Question: I have an application I'm trying to compile, which uses *.c files.
To compile this I must use NDK.
Downloaded the 64bit version and browsed the net to find tips on configuring gradle.
It seems the config is ok, and gradle attempts to run the NDK build process.
It does this by calling ndk-build.cmd and stops with this error:
> \AppData\Local\VirtualStore\Windows\SysWOW64\android-ndk-r10d\ndk-build.cmd": CreateProcess error=2, The system cannot find the file specified
I searched the whole folder for ndk-build.cmd, but there is none.
What in the world am I missing?
EDIT1: The NDK is installed here:
'''
#ndk.dir=C\:\\Users\\user\\AppData\\Local\\VirtualStore\\Windows\\SysWOW64\\android-ndk-r10d
'''
EDIT2: I did try my system path is OK, this is not the problem. I did however instal the 32-bit version, and this one does have the *.cmd file.
I can now compile the *.c files.
I used this command in the AndroidStudio Terminal:
'''
ndk-build -C C:\Users\Thatisme\AndroidStudioProjects\DeezerAP2\app\src\main\jni
'''
All *.c, *.h, *.mk and *.sh were placed in the jni folder as seen in the picture bellow.
EDIT3: I can now generate *.so files, but for some reason, the native methods are not found.
EDIT4:
This is how my project looks like:

I manually copied the *.so files in the jniLibs folder.
Is the declaration of the *.c function OK?
'''
JNIEXPORT jobject JNICALL Java_com_lexample_liggy_ldeezerap_SerialPort_open
(JNIEnv *env, jclass thiz, jstring path, jint baudrate, jint flags)
'''
EDIT5: I finally did it. The correct name of the function is:
'''
JNIEXPORT jobject JNICALL Java_com_example_iggy_deezerap_SerialPort_open
(JNIEnv *env, jclass thiz, jstring path, jint baudrate, jint flags)
'''
---
'''
Package name is: com.example.iggy.deezerap
Java file calling the function "open()" is: SerialPort
The source file containing the native function is named: SerialPort.c
The function beeing called is: open()
'''
I recompiled the *.c files, copied them also in jniLibs, recompiled the Android project and now it works.
I'm pretty sure I had this before and I strongly suspect it was due to some sort of mismatch error in the *.c functions.
About the thing in :
JNIEXPORT jobject JNICALL Java_com_example_iggy_deezerap__open
(JNIEnv *env, jclass thiz, jstring path, jint baudrate, jint flags)
Does this refer to the *.c file or the *.java file?
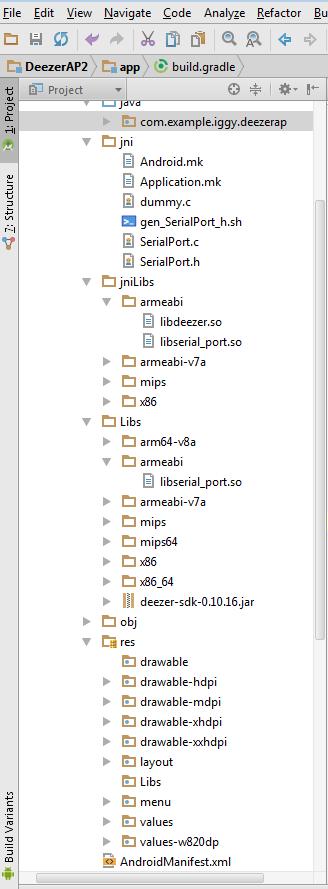
Answer: where is your NDK located ?
ndk-build.cmd has to be directly inside its directory, else your ndk installation is broken and you have to install/extract it again.